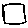
Label: square